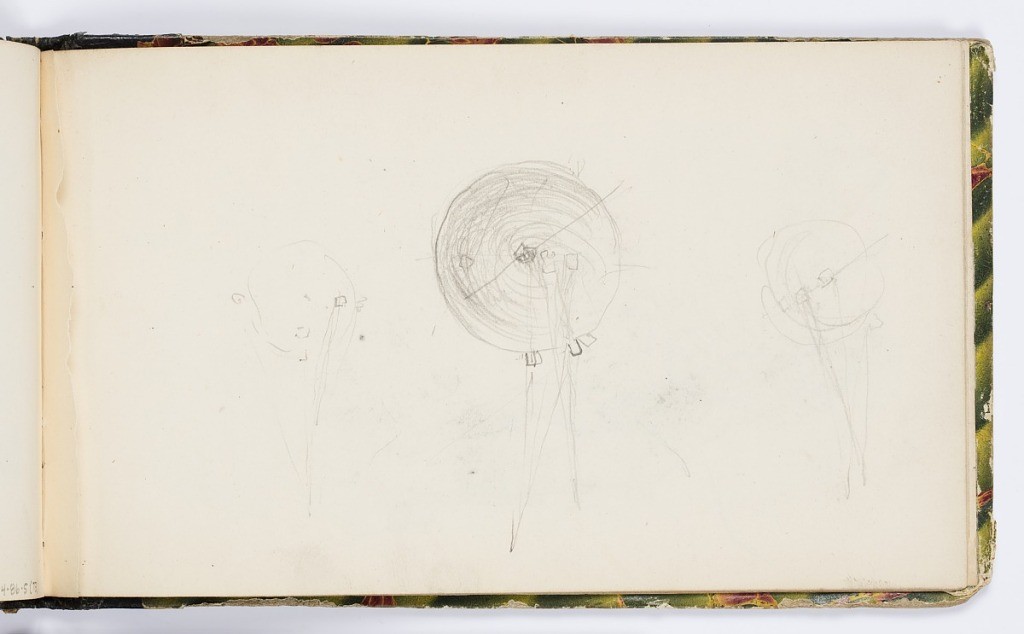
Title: Sketchbook Page
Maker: Kenyon Cox, American, 1856–1919
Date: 1875
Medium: Graphite on paper
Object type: Sketchbook folio
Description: Three sketches of a spool or wheel with a support below. The sketch in the center appears more finished.